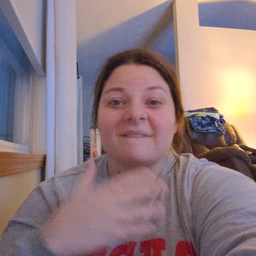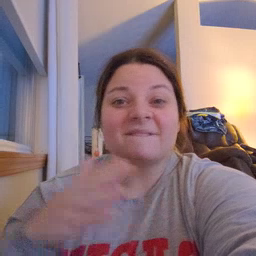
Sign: fish